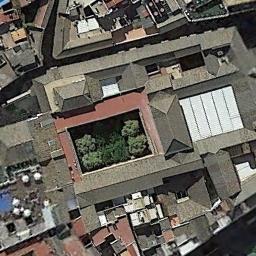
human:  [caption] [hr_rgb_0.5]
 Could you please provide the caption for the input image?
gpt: There are several trees in this palace .

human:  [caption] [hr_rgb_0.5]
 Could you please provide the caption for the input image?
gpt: The red palace is surrounded by some other buildings and a green area .

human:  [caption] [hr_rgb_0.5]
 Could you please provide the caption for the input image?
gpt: There are many buildings beside the palace .

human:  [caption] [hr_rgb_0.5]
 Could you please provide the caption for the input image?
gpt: The palace is surrounded by buildings .

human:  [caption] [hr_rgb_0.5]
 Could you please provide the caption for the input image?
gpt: There are some brown buildings around the palace .